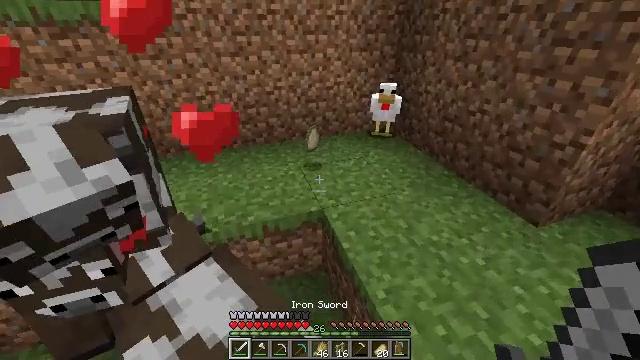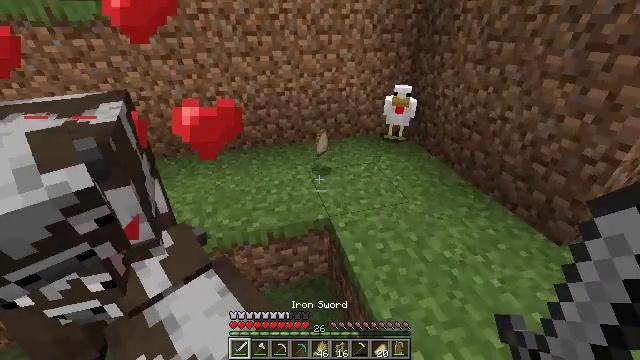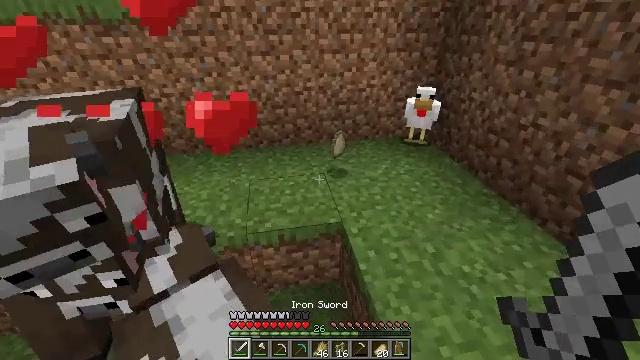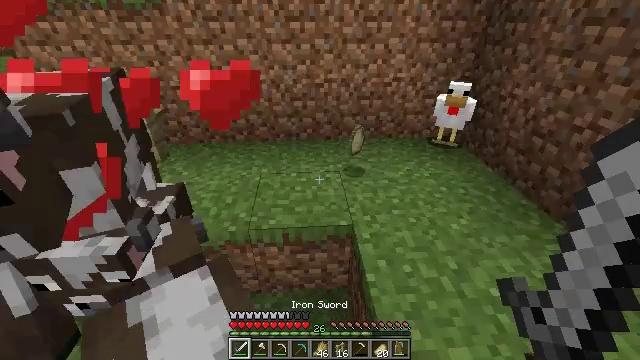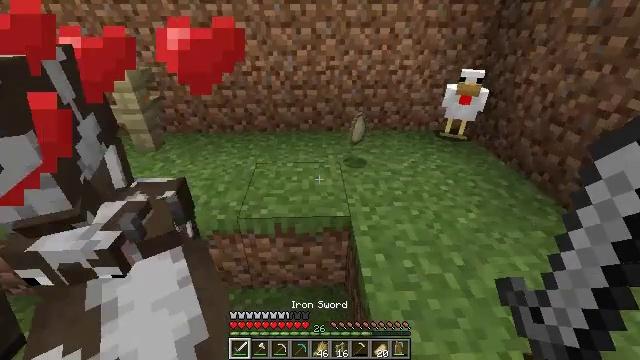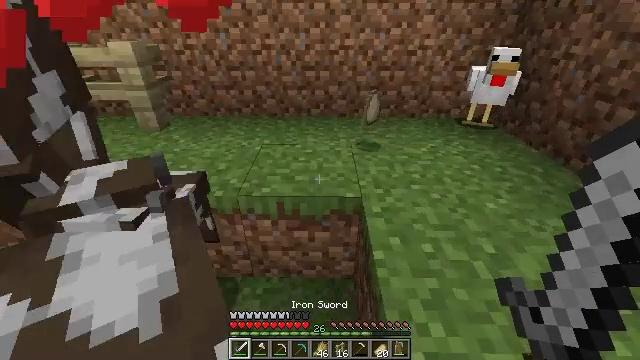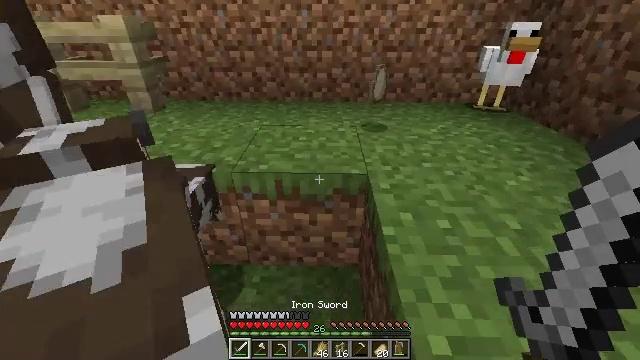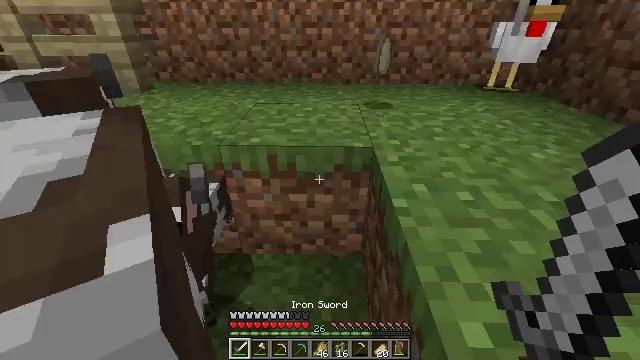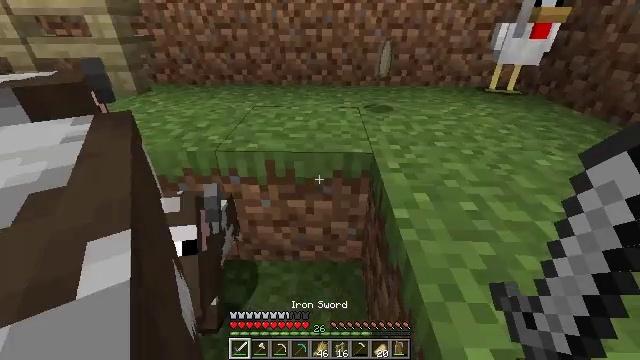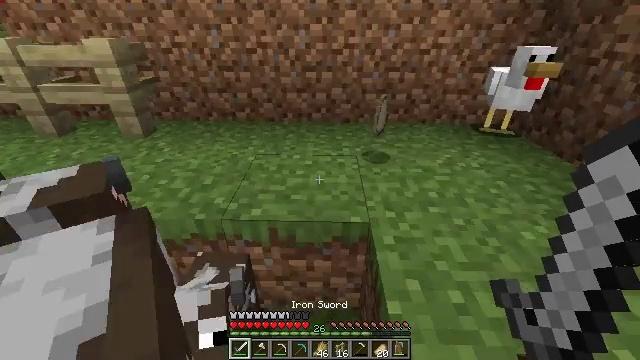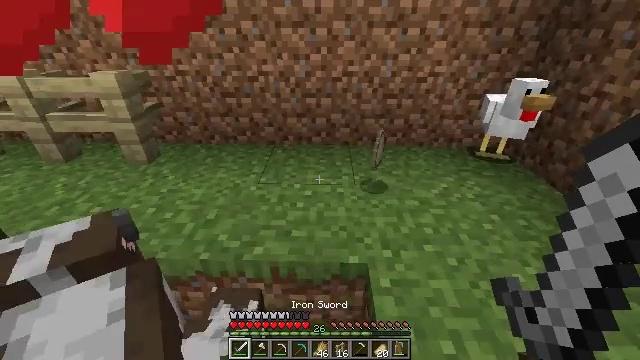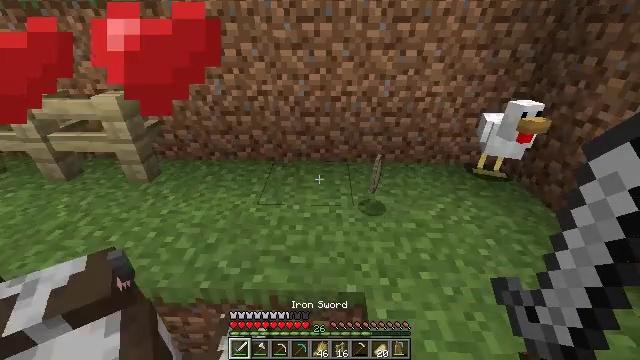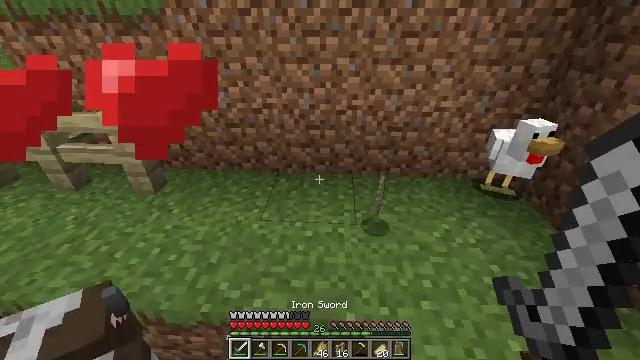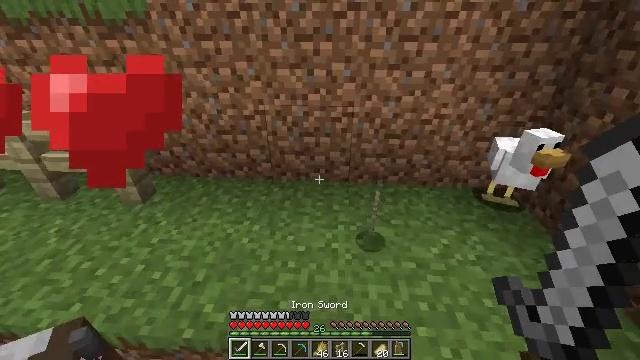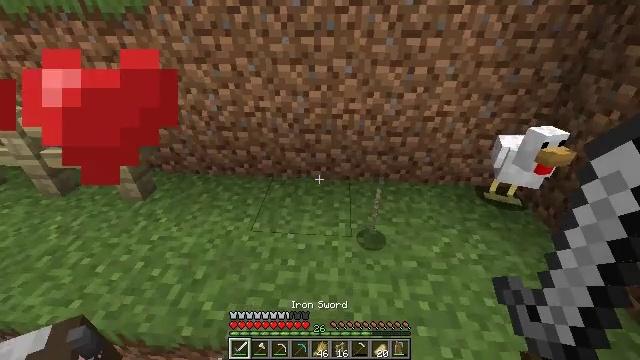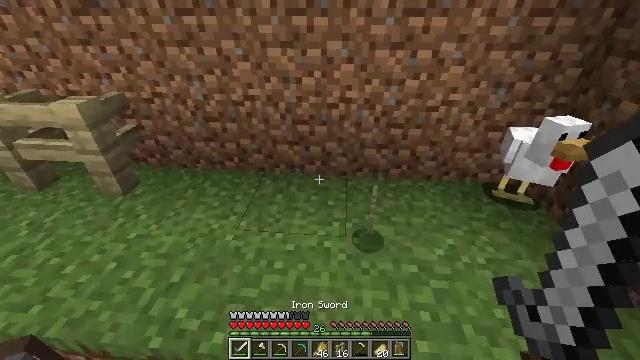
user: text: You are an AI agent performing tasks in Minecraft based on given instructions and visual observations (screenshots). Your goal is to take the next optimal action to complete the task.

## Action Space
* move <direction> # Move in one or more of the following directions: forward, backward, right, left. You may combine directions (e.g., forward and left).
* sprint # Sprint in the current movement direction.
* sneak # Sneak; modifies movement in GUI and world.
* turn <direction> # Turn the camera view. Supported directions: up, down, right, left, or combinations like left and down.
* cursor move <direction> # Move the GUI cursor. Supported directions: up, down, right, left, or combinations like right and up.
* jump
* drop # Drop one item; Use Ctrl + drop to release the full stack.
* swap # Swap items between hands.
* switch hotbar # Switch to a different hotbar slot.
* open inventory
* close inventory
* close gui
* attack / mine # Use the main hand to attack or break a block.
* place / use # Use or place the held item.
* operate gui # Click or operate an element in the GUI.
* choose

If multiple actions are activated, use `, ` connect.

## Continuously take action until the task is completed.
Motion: motion action
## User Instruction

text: Dismantle the birch fence.
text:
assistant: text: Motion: move forward and move right, turn left
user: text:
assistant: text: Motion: move forward and move right, turn left
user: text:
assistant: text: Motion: move forward and move right, turn left
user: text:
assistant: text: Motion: move forward and move right, turn left
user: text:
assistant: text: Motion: move forward and move right, turn left
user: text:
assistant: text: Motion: move forward and move right
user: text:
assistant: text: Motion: move forward and move right
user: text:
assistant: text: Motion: move forward and move right, jump
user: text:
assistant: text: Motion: move forward and move right, jump
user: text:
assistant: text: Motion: move forward and move right, jump
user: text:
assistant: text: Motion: move forward and move right, jump
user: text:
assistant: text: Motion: move forward and move right, turn left and down, jump
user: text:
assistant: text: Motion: move forward and move right
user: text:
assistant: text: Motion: move forward and move right
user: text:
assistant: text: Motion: move forward and move right
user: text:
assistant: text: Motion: move forward and move right, turn left
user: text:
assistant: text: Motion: move forward and move right, turn left
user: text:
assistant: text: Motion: move forward and move right, turn left
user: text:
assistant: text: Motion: move forward and move right, turn left and down
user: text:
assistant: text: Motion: move forward and move right, turn left and down
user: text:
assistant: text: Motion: move forward and move right, turn left and down
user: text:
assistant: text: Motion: move forward and move right, turn left
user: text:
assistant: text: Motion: turn left
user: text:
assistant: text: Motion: turn left and up
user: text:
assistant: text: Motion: turn left and up
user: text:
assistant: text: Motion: turn left and up
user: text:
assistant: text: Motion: turn left and up
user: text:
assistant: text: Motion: turn left and up
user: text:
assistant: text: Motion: turn left and up
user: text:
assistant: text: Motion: turn left and up